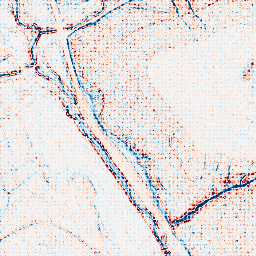
Category: edge_preserving
Decomposition family: anisotropic_diffusion
Decomposition parameters: iterations: 5
kappa: 100
gamma: 0.1
Upsampling method: sinc_blackman
Upsampling parameters: scale: 4
kernel_size: 4
Upsampling scale: 4